Question: How do I make a kind of grid with colours that can be selected and be saved to a field on selection? Like in the chat options in Twitch.

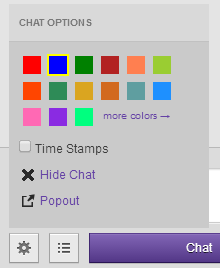
Answer: All you need is TableLayoutPanel and panel for each cell of it:
'''
public partial class MainForm : Form
{
private Color selected_color;
private List<Color> colors;
public MainForm()
{
InitializeComponent();
colors = new List<Color>();
colors.Add(Color.Red);
colors.Add(Color.Green);
colors.Add(Color.Blue);
colors.Add(Color.Yellow);
colors.Add(Color.Teal);
colors.Add(Color.RosyBrown);
colors.Add(Color.Lime);
colors.Add(Color.Gray);
tableLayoutPanel.CellBorderStyle = TableLayoutPanelCellBorderStyle.OutsetDouble;
for (byte i = 0; i < tableLayoutPanel.Controls.Count; i++)
{
Panel p = tableLayoutPanel.Controls[i] as Panel;
p.BackColor = colors[i];
p.Click += panel_click;
}
}
private void panel_click(object sender, EventArgs e)
{
Panel p = sender as Panel;
selected_color = p.BackColor;
lbl_color.Text = selected_color.ToString();
lbl_color.ForeColor = selected_color;
}
private void btn_showMoreColours_Click(object sender, EventArgs e)
{
Panel[] panels = new Panel[4];
for (byte i = 0; i < panels.Length; i++)
{
panels[i] = new Panel();
panels[i].Dock = DockStyle.Fill;
panels[i].Location = new System.Drawing.Point(3, 3);
panels[i].Name = "panel" + (i + 4);
panels[i].Size = new System.Drawing.Size(123, 100);
panels[i].BackColor = colors[i + 4];
panels[i].Click += panel_click;
tableLayoutPanel.Controls.Add(panels[i]);
}
Size = new Size(Size.Width, Size.Height * 2);
}
}
'''
After clicking a cell you will get Color in field selected_color.

A have added show more colours button as well. It will expand like shown below:

<URL>